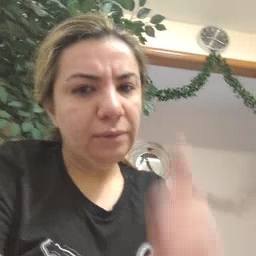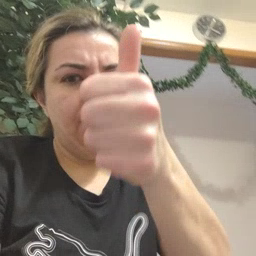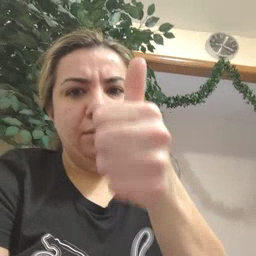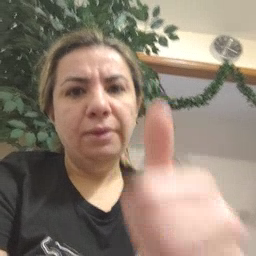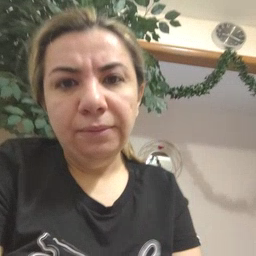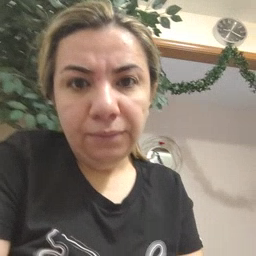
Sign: yourself